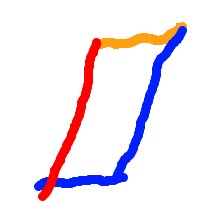
Shape: parallelogram